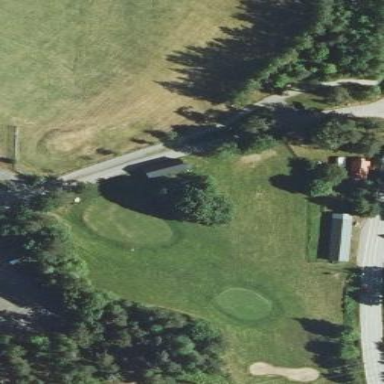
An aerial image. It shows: Golf course surrounded by greenery.